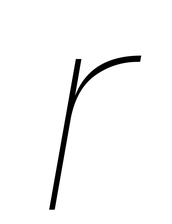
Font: Poppins-ThinItalic